Question: '''
<textarea rows='3'
className='form-control'
placeholder='Enter About your description'/>
'''
## The expected type comes from property 'rows' which is declared here on type 'DetailedHTMLProps, HTMLTextAreaElement>'

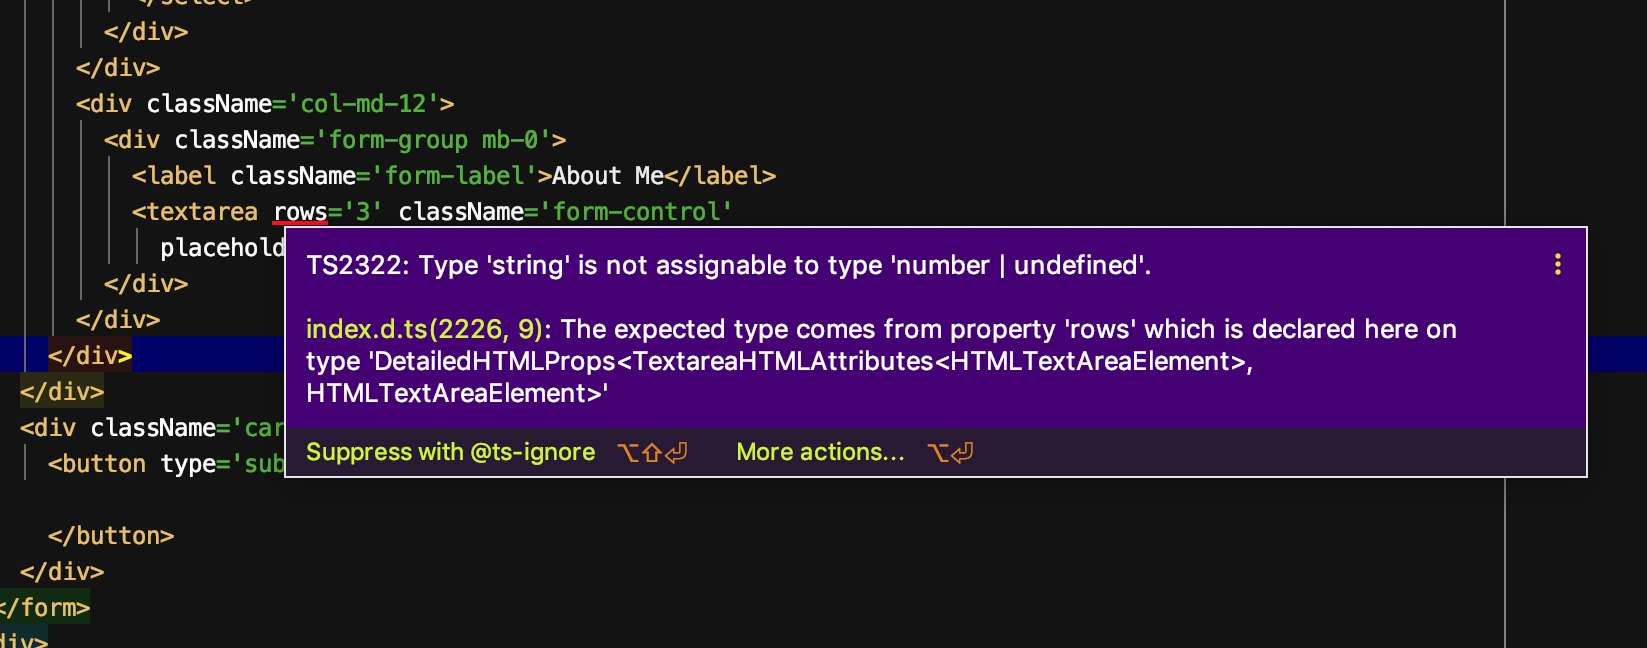
Answer: Try this:
'''
<textarea rows={3}
className='form-control'
placeholder='Enter About your description'/>
'''